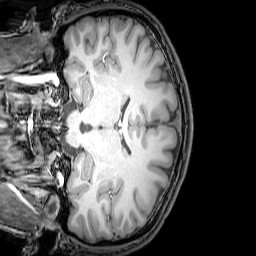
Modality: T1w
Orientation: coronal
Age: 22
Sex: male
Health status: healthy
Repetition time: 0.081 s
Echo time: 0.037 s